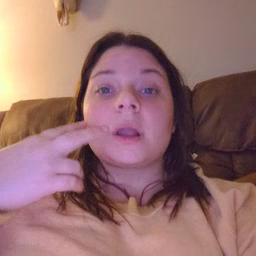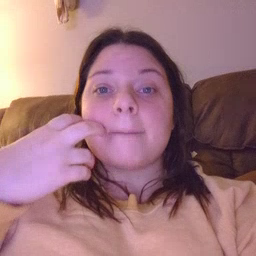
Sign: gum